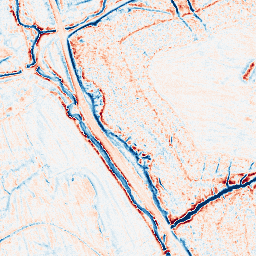
Category: edge_preserving
Decomposition family: anisotropic_diffusion
Decomposition parameters: iterations: 20
kappa: 30
gamma: 0.1
Upsampling method: lanczos
Upsampling parameters: scale: 8
Upsampling scale: 8